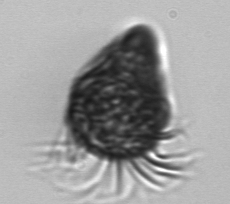
Label: Strombidium_morphotype2